Question:
im making a listview and using JSONObject for array purposes but im getting this error i dont know how to fix it i dont even know where my exception takes place when i run my program it simply end and doesnt not show any result this is my java file i hope someone can find the exception
'''
@Override
protected ArrayList<TodayDetails> doInBackground(Void... params) {
try {
// Create a new HTTP Client
DefaultHttpClient defaultClient = new DefaultHttpClient();
// Setup the get request
HttpGet httpGetRequest = new HttpGet("http://api.androidhive.info/contacts");
// Execute the request in the client
HttpResponse httpResponse = defaultClient
.execute(httpGetRequest);
// Grab the response
BufferedReader reader = new BufferedReader(
new InputStreamReader(httpResponse.getEntity()
.getContent(), "UTF-8"));
String result = reader.readLine();
JSONObject object = new JSONObject(result);
JSONArray Jarray = object.getJSONArray("contact");
for (int i = 0; i < Jarray.length(); i++) {
JSONObject Jasonobject = Jarray.getJSONObject(i);
today_details = new TodayDetails();
today_details.setId(Jasonobject.getInt("id"));
today_details.setName(Jasonobject.getString("name"));
today_details.setEmail(Jasonobject.getString("email"));
today_details.setAddress(Jasonobject.getString("address"));
today_details.setGender(Jasonobject.getString("gender"));
today_details.setPhone(Jasonobject.getInt("phone"));
today_details.setHome(Jasonobject.getInt("home"));
today_details.setMobile(Jasonobject.getInt("mobile"));
today_details.setOffice(Jasonobject.getInt("office"));
search_results.add(today_details);
}
} catch(Exception e){
e.printStackTrace();
}
return search_results;
}
protected void onPostExecute(ArrayList<TodayDetails> search_results) {
if(WeatherToday.this.pd != null){
WeatherToday.this.pd.dismiss();
}
ArrayList<TodayDetails> today_details = search_results;
list_view_main = (ListView)findViewById(R.id.todaylist);
list_view_main.setAdapter(new TodayListAdapter(getApplicationContext(), today_details));
}
};
}
'''
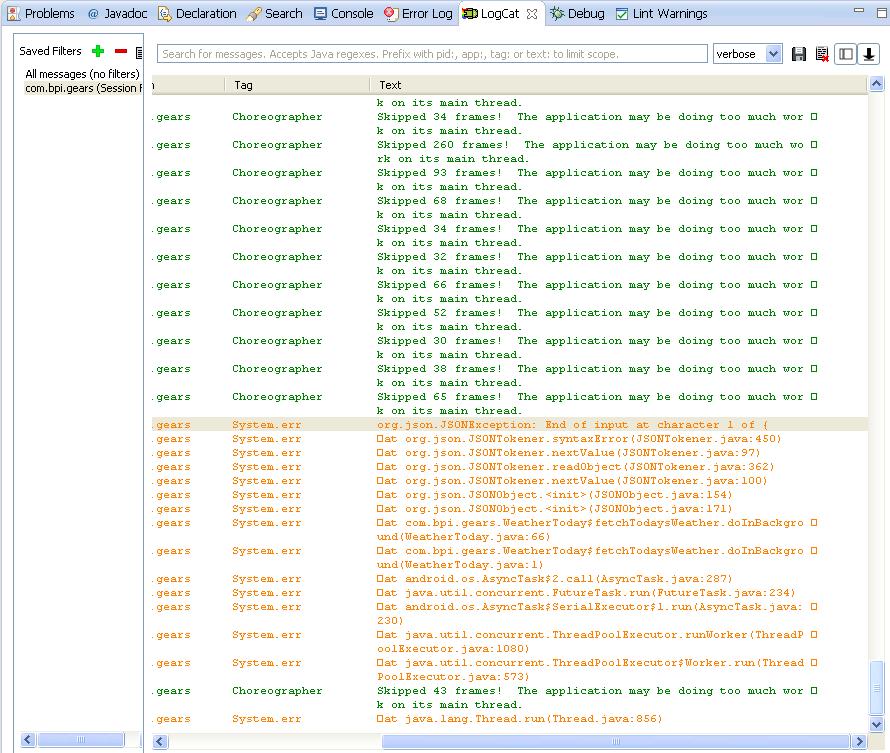
Answer: When working with JSON
Check for an error on the JSON side.
This is a useful link for json validation.
<URL>Try this link to validate your JSON,JUST COPY/PASTE YOUR JSON and check if its valid or not
If its valid then post it over here , may be then will be able to help you more.
If Its not Valid...Well then everything will just be fine :-)
1. Add the complete json by reading it line by line into a StringBuilder
2. Call toString and pass the resulting JSOn as a String to the JSONObject obj=new JsonObject(String) function. So Now if you get an exception then something bad in your json check it via the above mention link. If it works fine , then iterate the jsonObject for the array , array of object or whatever.
I hope you'll find this useful
# Update
Using the Gson library is quite useful as json gets bigger.It handles every thing for you.Abstract in nature, and provides some static method for you to retrieve the json or make one.
Here's a gist of a programs that i made for json parsing using Gson library.
<URL>
# Help articles
<URL>
<URL>